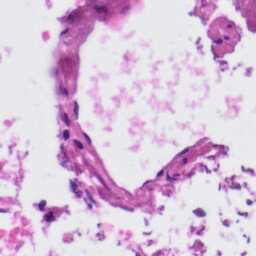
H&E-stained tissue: Liver